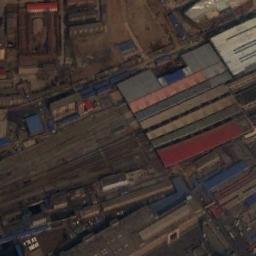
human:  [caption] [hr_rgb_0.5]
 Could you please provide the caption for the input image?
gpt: There is a fully equipped railway station in the city .

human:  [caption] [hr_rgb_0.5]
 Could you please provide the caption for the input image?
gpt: The railway station has lots of railways and some buildings of different colors .

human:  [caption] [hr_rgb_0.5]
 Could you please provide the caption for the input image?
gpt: Many buildings are beside the railway station .

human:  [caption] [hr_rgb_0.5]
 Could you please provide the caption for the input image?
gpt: The railway station is on the bare land next to some buildings .

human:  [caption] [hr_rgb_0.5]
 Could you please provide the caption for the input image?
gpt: There are some buildings beside the railway station .